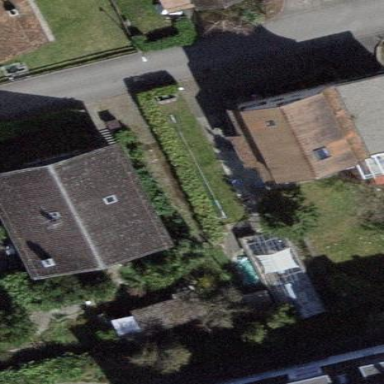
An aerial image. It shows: Building with tile roof.